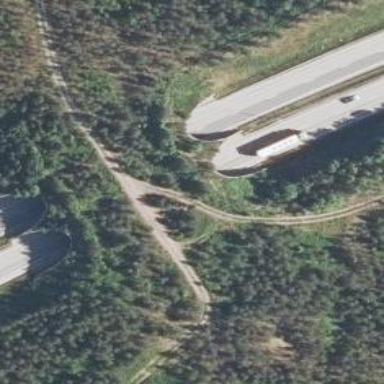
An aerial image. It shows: Asphalt motorway.